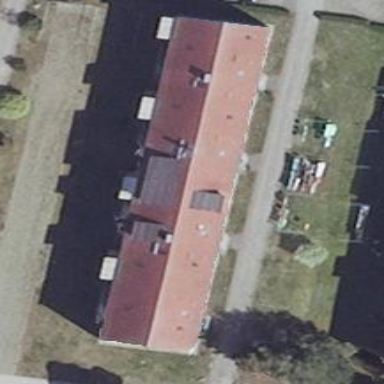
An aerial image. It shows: Gabled roof on building that houses apartments.